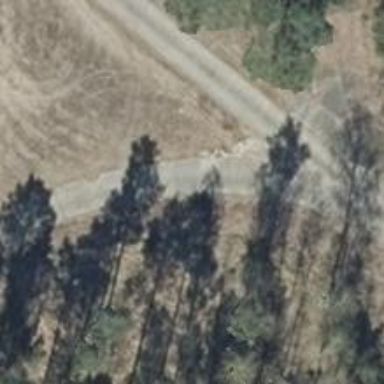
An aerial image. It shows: Sandy track road.